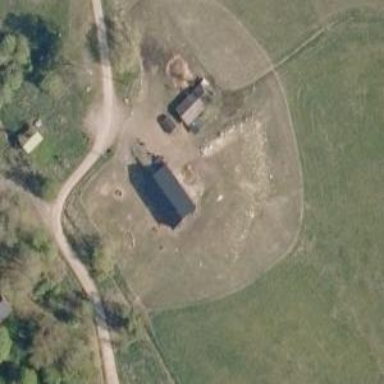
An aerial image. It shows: Riding school.